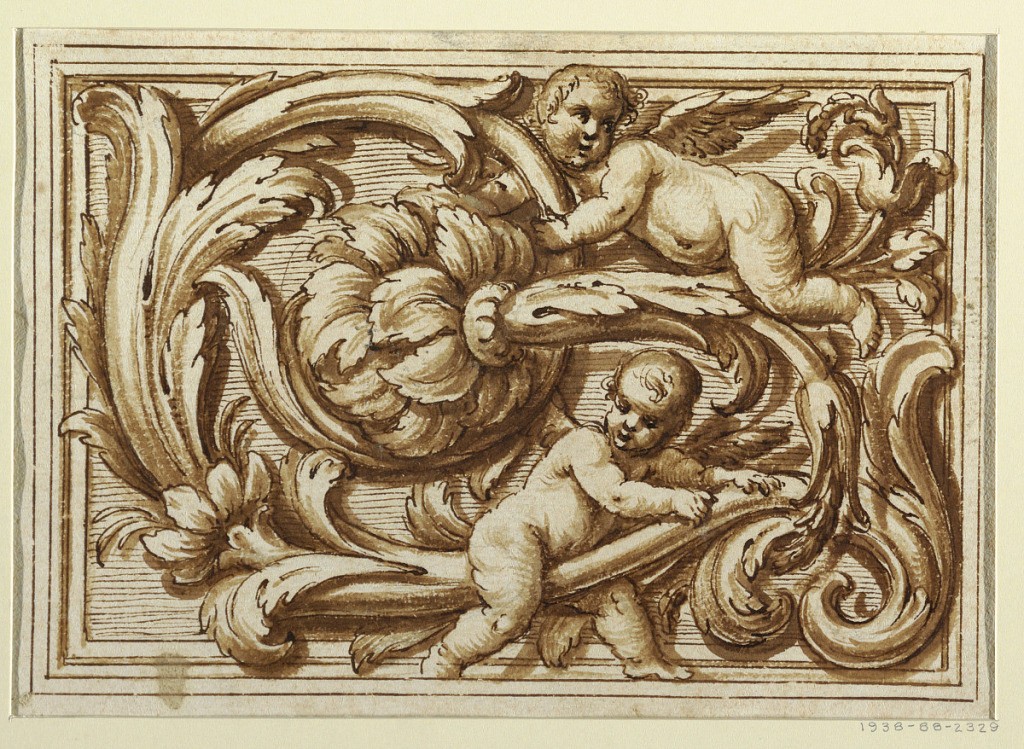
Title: One of a set of designs for a title page and decoration of a horizontal panel
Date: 1675–1700
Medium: Pen and ink, brush and sepia wash on paper
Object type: Drawing
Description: The panel has an elaborated frame, the outermost borderline of which is framing the drawing.